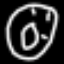
Label: donut